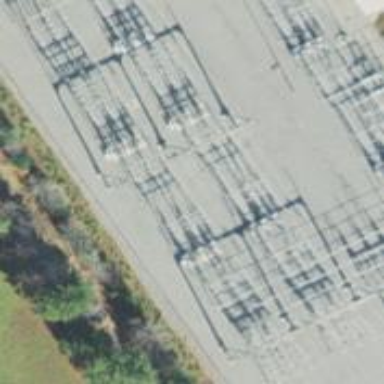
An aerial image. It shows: Switch used for power control.